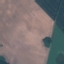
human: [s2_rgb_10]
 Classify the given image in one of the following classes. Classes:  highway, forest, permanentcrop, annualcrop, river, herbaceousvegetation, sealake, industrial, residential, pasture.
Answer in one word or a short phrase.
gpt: AnnualCrop